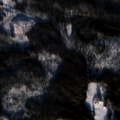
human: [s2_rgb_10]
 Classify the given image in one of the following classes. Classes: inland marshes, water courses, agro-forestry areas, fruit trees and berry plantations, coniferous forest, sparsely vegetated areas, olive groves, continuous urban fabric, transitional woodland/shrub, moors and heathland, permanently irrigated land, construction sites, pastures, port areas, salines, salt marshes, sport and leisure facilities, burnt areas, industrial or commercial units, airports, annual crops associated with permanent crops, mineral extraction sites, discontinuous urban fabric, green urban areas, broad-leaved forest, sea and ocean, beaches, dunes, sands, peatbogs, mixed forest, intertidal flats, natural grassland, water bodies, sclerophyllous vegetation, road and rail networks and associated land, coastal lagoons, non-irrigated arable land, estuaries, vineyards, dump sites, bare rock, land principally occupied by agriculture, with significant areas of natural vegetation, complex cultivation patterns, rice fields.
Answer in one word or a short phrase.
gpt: non-irrigated arable land, broad-leaved forest, coniferous forest, mixed forest, transitional woodland/shrub